Question: I have this issue of pycharm showing me unresolved tag after i successfully loaded the file containing the custom tag. Please someone help!!

this is the content of my carton-tags.py file containing custom template tags
'''
from django import template
from carton.cart import Cart
from carton.settings import CART_TEMPLATE_TAG_NAME
register = template.Library()
@register.filter
def get_cart(context, session_key=None, cart_class=Cart):
"""
Make the cart object available in template.
Sample usage::
{% load carton_tags %}
{% get_cart as cart %}
{% for product in cart.products %}
{{ product }}
{% endfor %}
"""
request = context['request']
return cart_class(request.session, session_key=session_key)
register.assignment_tag(takes_context=True, name=CART_TEMPLATE_TAG_NAME)(get_cart)
'''
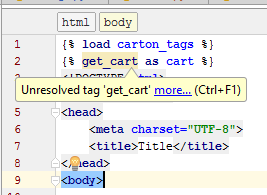
Answer: You are using 'get_cart' filter as a template tag in you template. This is why pycharm is showing errors.
'''
@register.filter
def get_cart(context, session_key=None, cart_class=Cart):
'''
You should remove 'register.filter' decorator if you are not using it as a filter.